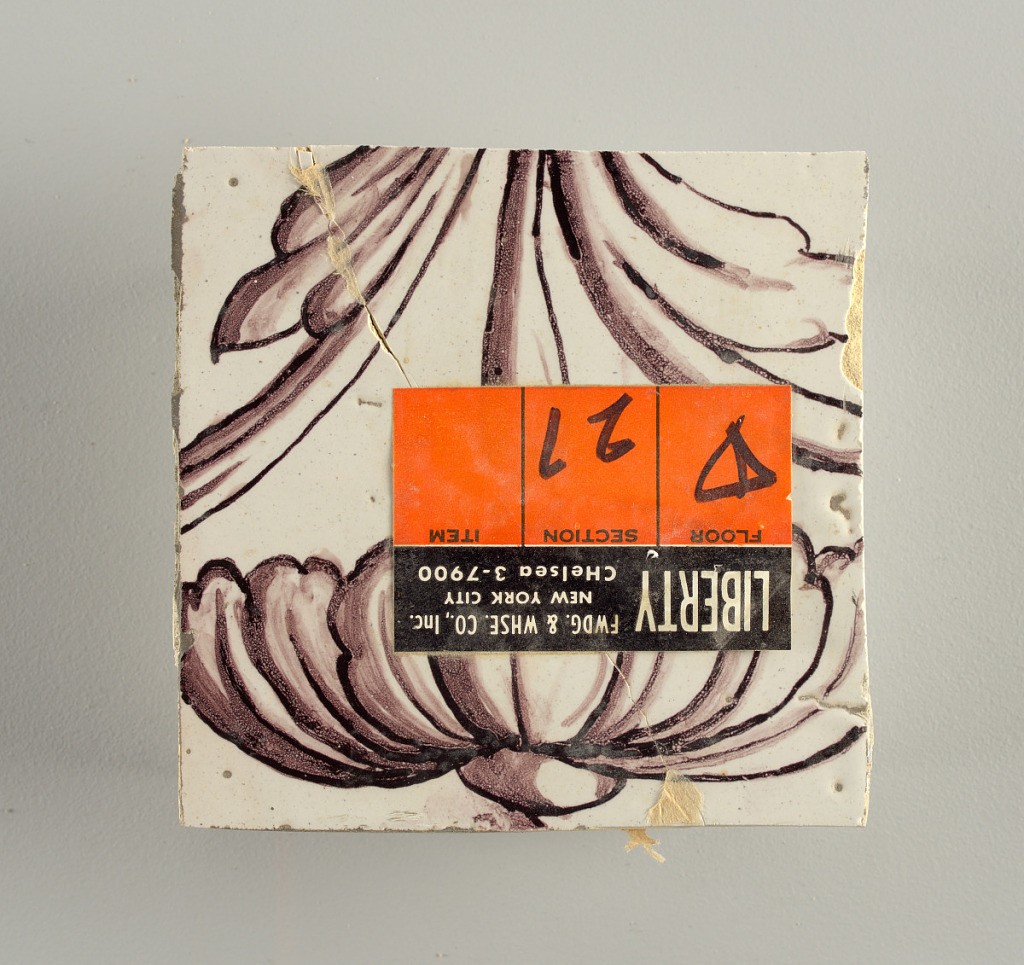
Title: Wall facing
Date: ca. 1725
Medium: tin-glazed earthenware, underglaze
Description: Running design for a frieze or a dado, composed of scrolls of foliage and strapwork, and four repeating motifs--a seated woman in a small upright oval medallion, a putto seated on a rocailled base, and strapwork in axial pattern.  The various panels, A to F, show various repeats of the same design, all being five tiles high and a varying number of tiles wide.